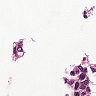
Metastatic tissue present: no